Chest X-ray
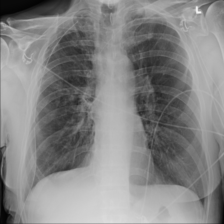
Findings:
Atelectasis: negative
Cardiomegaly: negative
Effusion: negative
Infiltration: positive
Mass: negative
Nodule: negative
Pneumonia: negative
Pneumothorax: negative
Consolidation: negative
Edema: negative
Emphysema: negative
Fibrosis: negative
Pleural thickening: negative
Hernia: negative